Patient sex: M
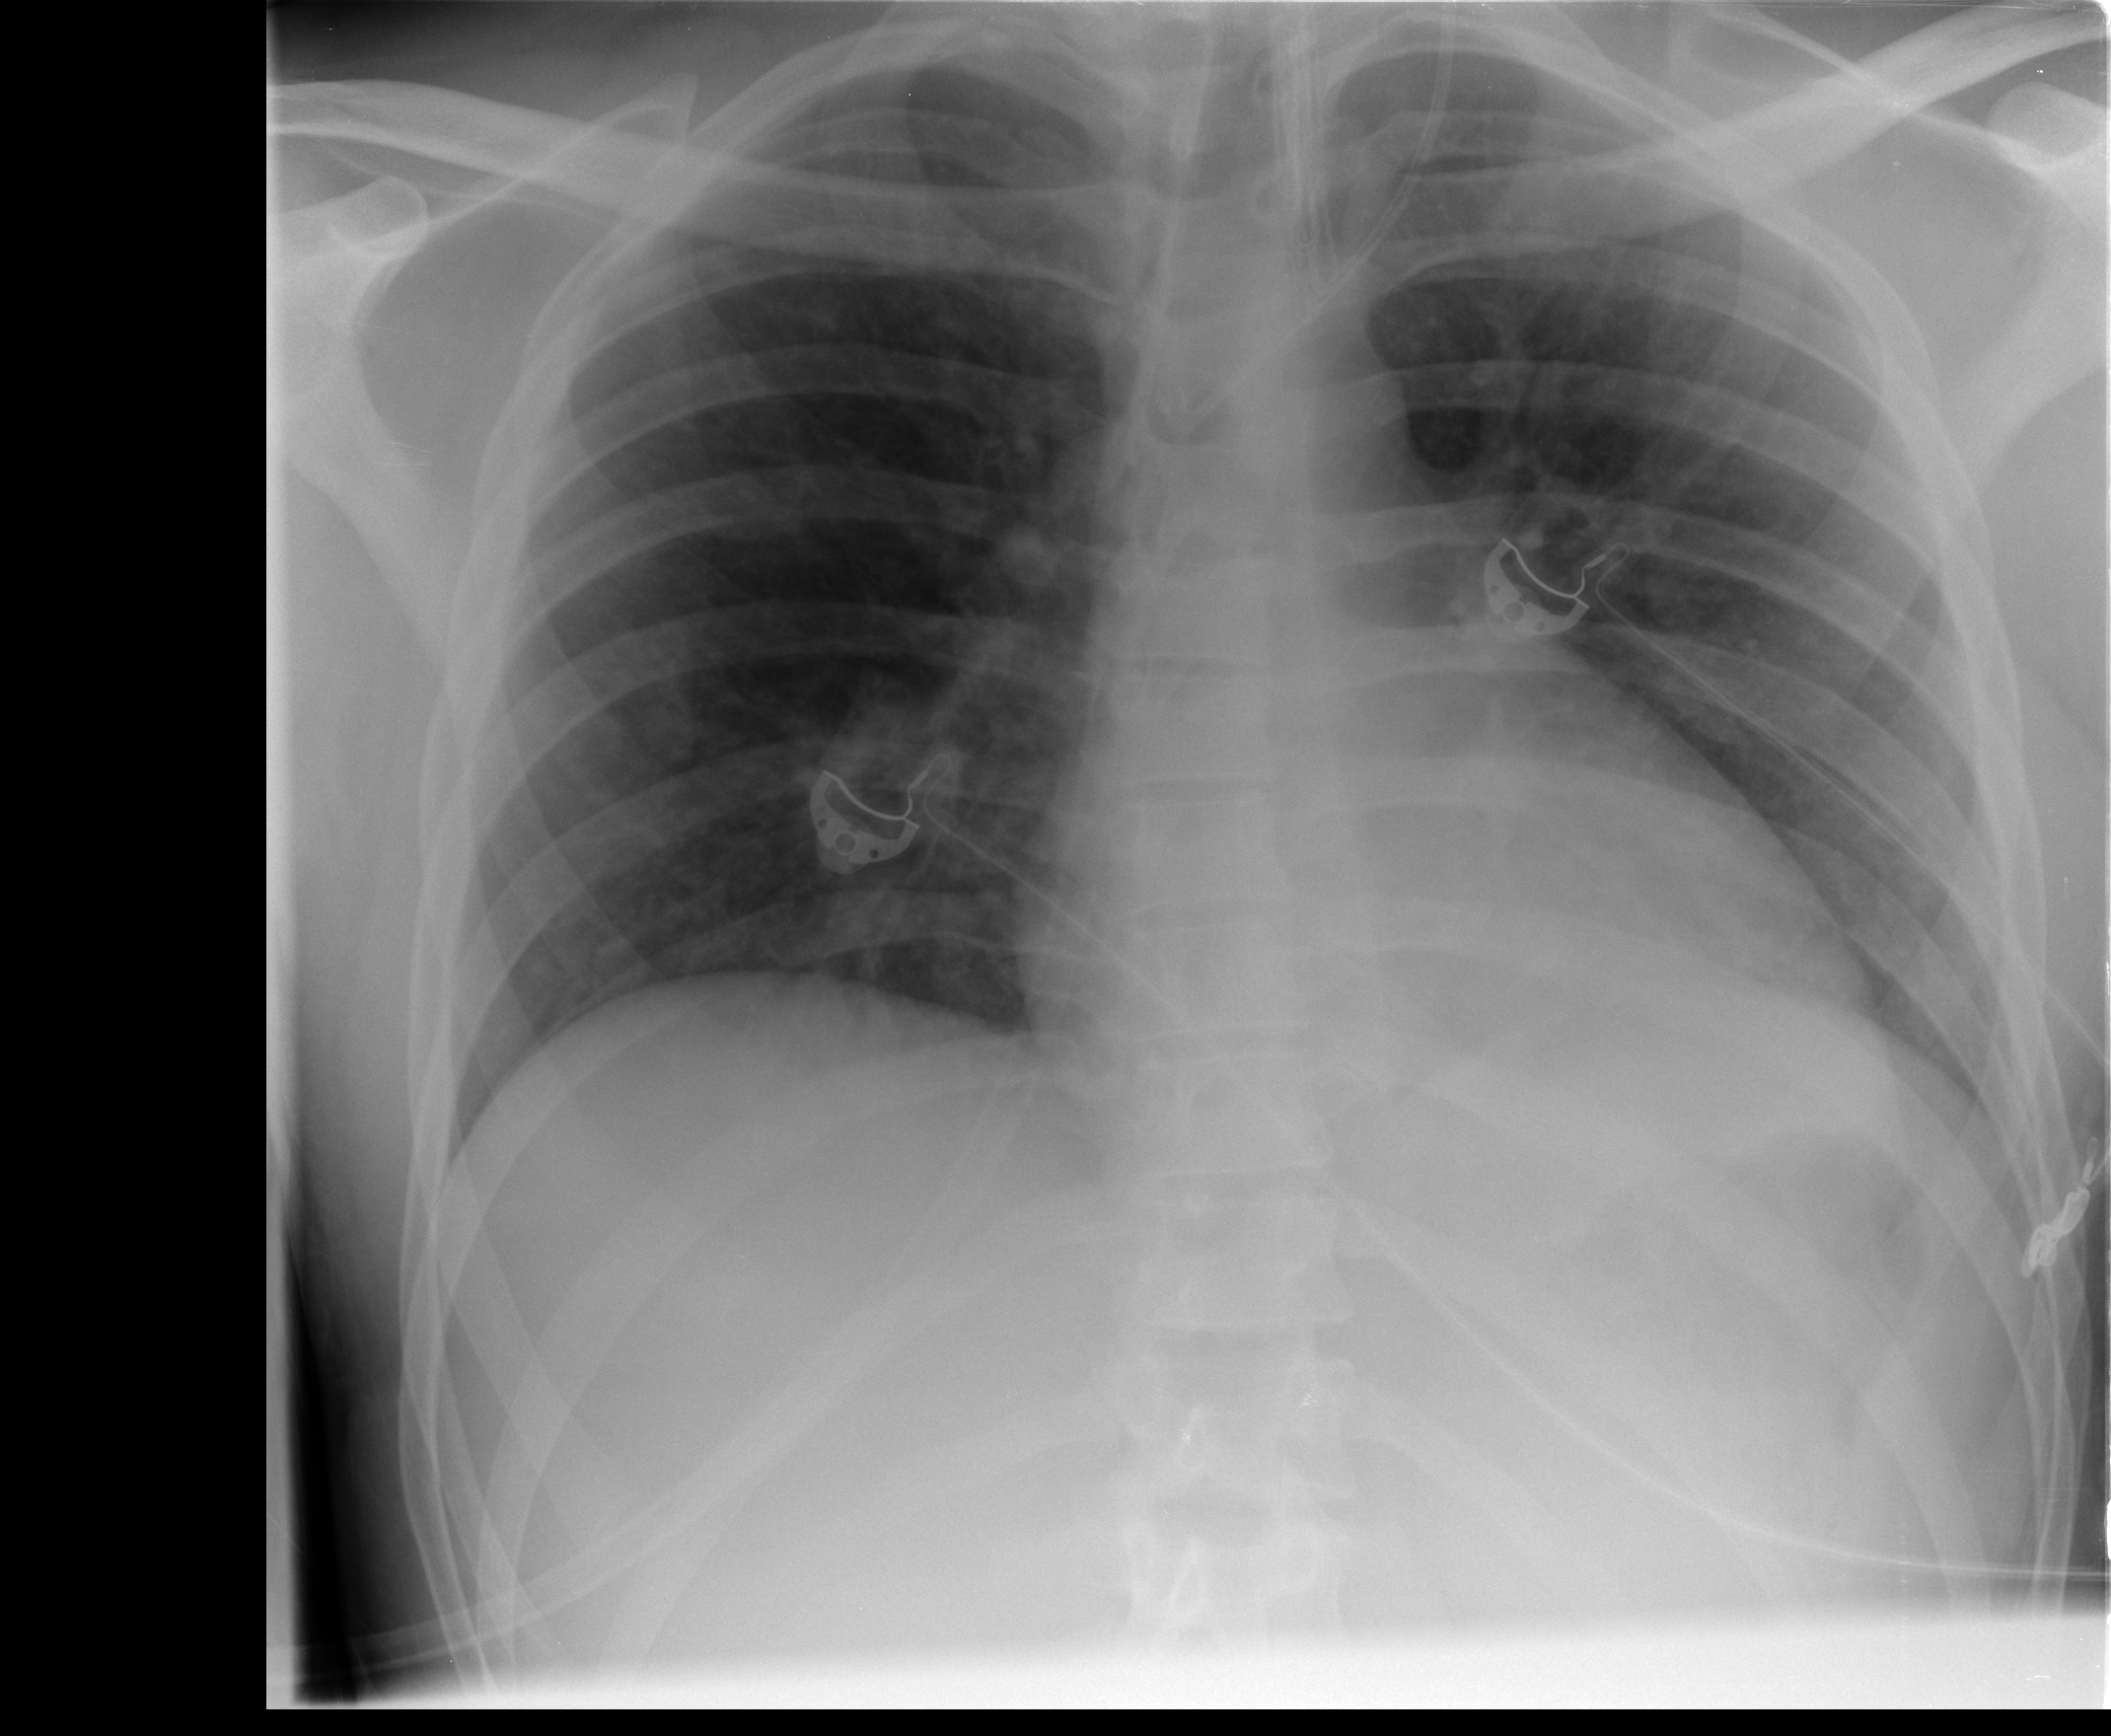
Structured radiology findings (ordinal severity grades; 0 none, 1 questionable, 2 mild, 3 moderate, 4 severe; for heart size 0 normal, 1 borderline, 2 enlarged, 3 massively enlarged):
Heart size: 0
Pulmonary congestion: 0
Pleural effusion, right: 0
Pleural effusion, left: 0
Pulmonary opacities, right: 2
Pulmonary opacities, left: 1
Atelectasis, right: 2
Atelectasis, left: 0